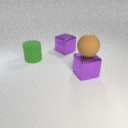
large purple metal cube to the left of large purple metal cube